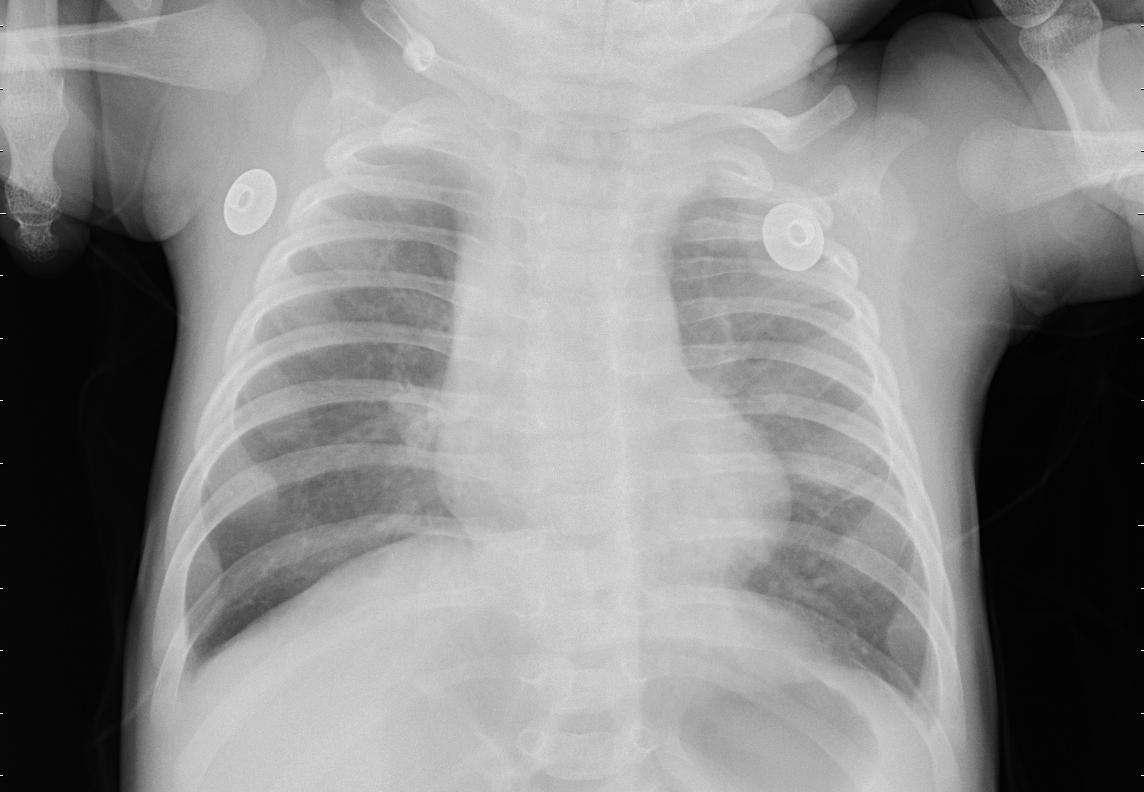
Diagnosis: PNEUMONIA